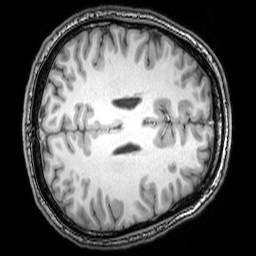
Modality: T1w
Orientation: axial
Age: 24
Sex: male
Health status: healthy
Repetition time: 0.081 s
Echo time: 0.037 s